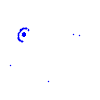
Particle: pion